Question: I have made a custom theme to display my image buttons on the action bar. I was wondering how I can center these buttons vertically in android.
The code I have written so far.
'''
<?xml version="1.0" encoding="utf-8"?>
<FrameLayout xmlns:android="http://schemas.android.com/apk/res/android"
android:layout_width="match_parent"
android:layout_height="match_parent"
android:orientation="horizontal" >
<ImageButton
android:layout_width="wrap_content"
android:layout_height="wrap_content"
android:layout_gravity="top|left|center_vertical"
android:background="@drawable/groups" />
<ImageButton
android:layout_width="wrap_content"
android:layout_height="wrap_content"
android:layout_gravity="top|center|fill_vertical"
android:background="@drawable/contactlist" />
<ImageButton
android:layout_width="wrap_content"
android:layout_height="wrap_content"
android:layout_gravity="top|right|center_vertical"
android:background="@drawable/favourites" />
</FrameLayout>
'''
This is what I want

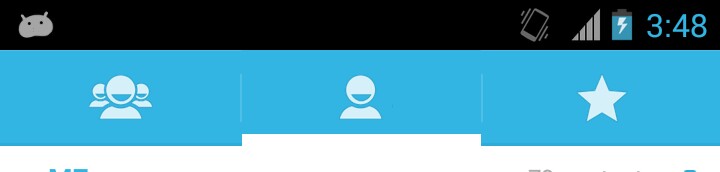
Answer: '''
// try this
<?xml version="1.0" encoding="utf-8"?>
<FrameLayout xmlns:android="http://schemas.android.com/apk/res/android"
android:layout_width="match_parent"
android:layout_height="match_parent"
android:orientation="horizontal" >
<LinearLayout
android:layout_width="match_parent"
android:layout_height="wrap_content">
<LinearLayout
android:layout_width="0dp"
android:layout_height="wrap_content"
android:gravity="center"
android:background="@android:color/holo_blue_dark"
android:padding="5dp"
android:layout_weight="1">
<ImageButton
android:layout_width="wrap_content"
android:layout_height="wrap_content"
android:background="@drawable/groups" />
</LinearLayout>
<View
android:layout_width="1dp"
android:layout_height="match_parent"
android:background="@android:color/white"/>
<LinearLayout
android:layout_width="0dp"
android:layout_height="wrap_content"
android:gravity="center"
android:background="@android:color/holo_blue_dark"
android:padding="5dp"
android:layout_weight="1">
<ImageButton
android:layout_width="wrap_content"
android:layout_height="wrap_content"
android:background="@drawable/contactlist" />
</LinearLayout>
<View
android:layout_width="1dp"
android:layout_height="match_parent"
android:background="@android:color/white"/>
<LinearLayout
android:layout_width="0dp"
android:layout_height="wrap_content"
android:gravity="center"
android:background="@android:color/holo_blue_dark"
android:padding="5dp"
android:layout_weight="1">
<ImageButton
android:layout_width="wrap_content"
android:layout_height="wrap_content"
android:background="@drawable/favourites" />
</LinearLayout>
</LinearLayout>
</FrameLayout>
'''